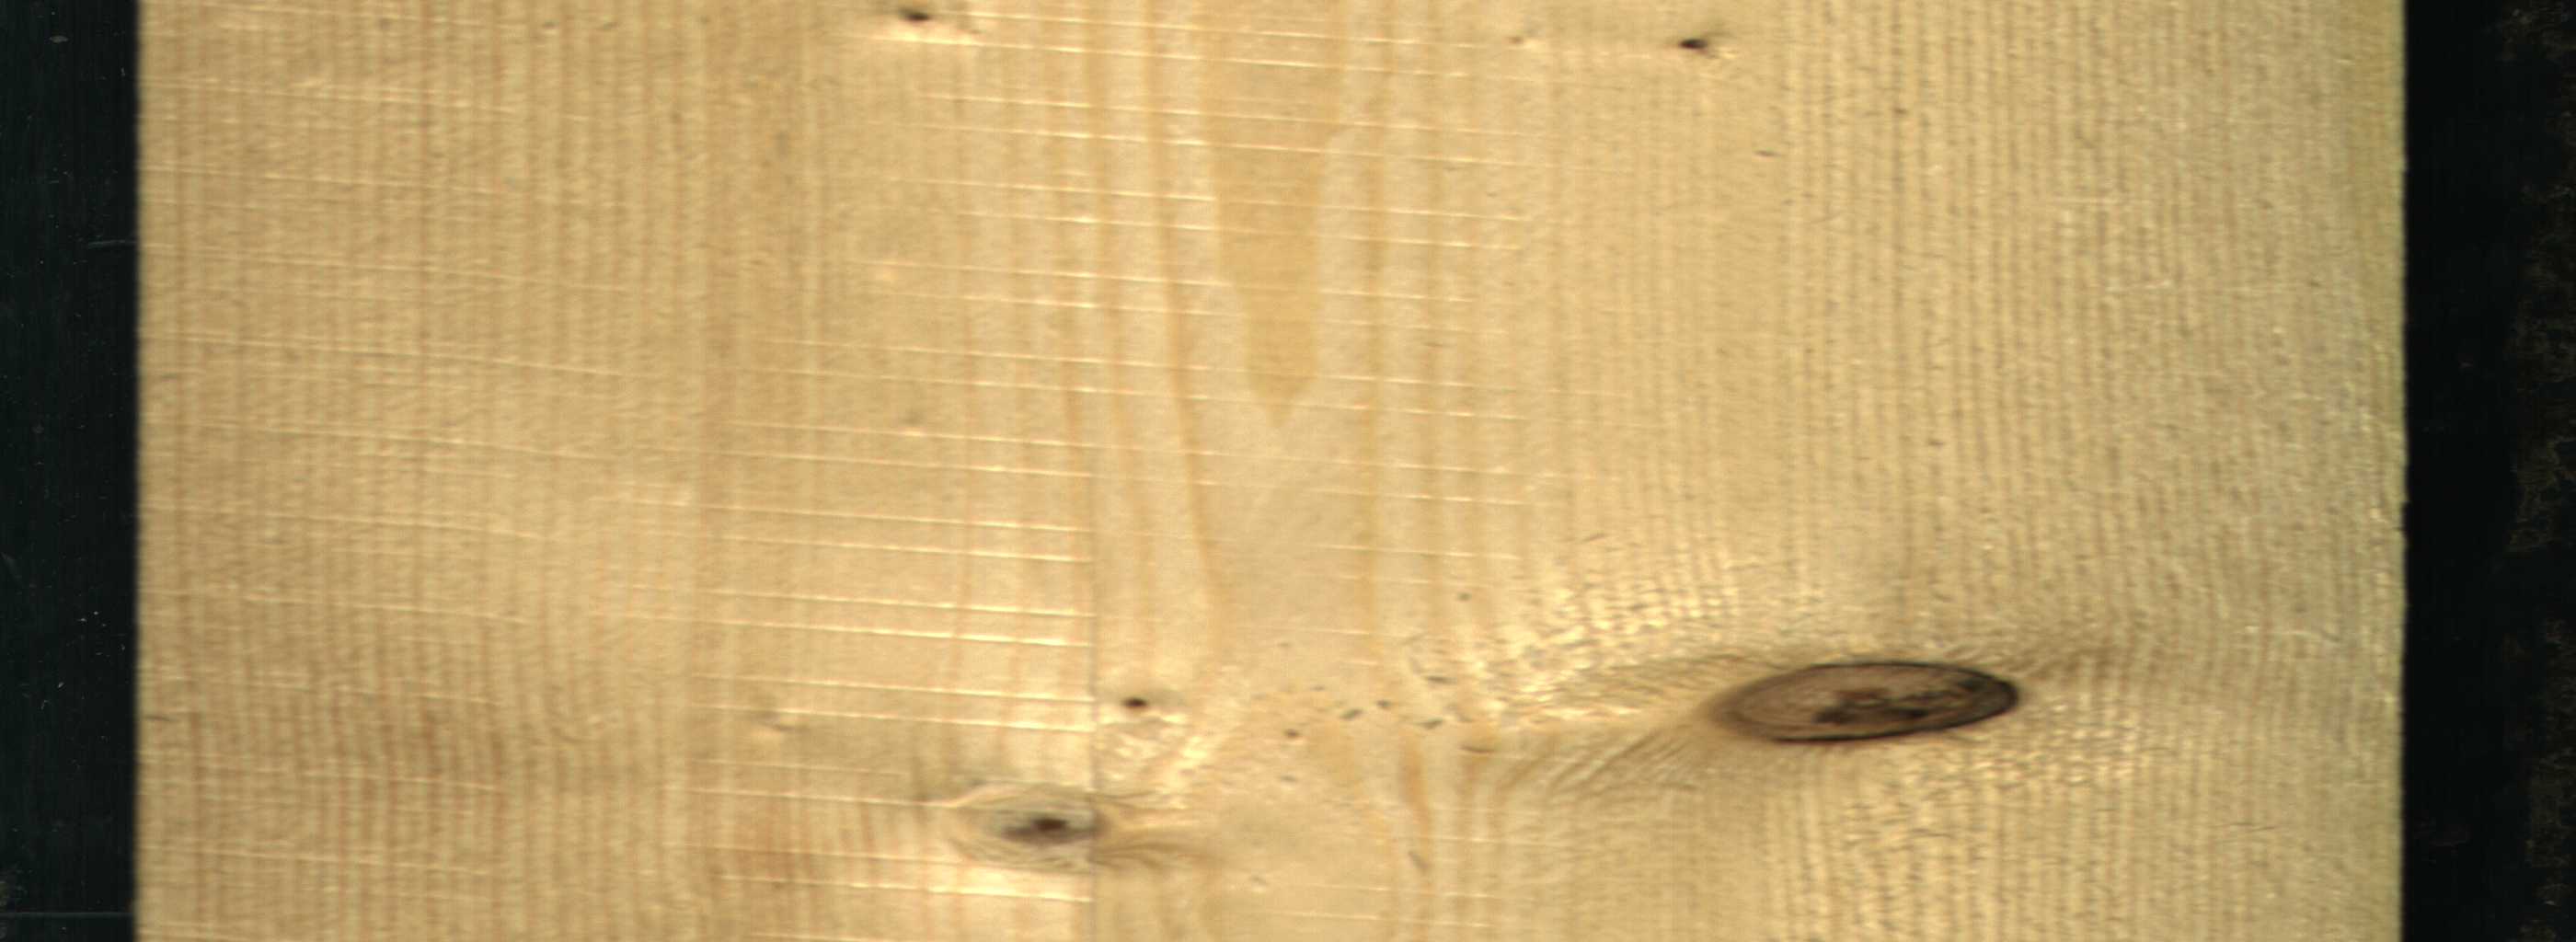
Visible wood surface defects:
Dead_Knot
Dead_Knot
Dead_Knot
Dead_Knot
Live_Knot